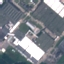
Land use / land cover: Industrial